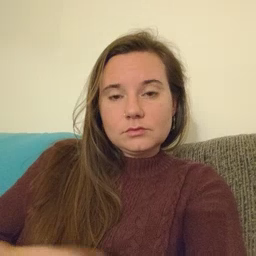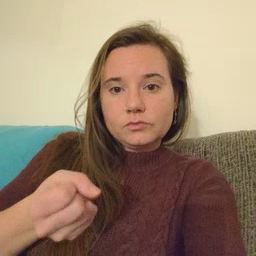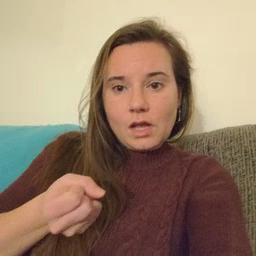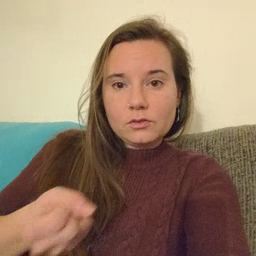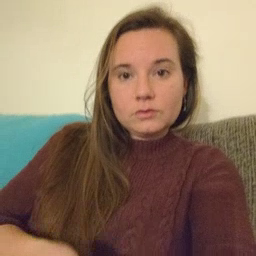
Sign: drawer